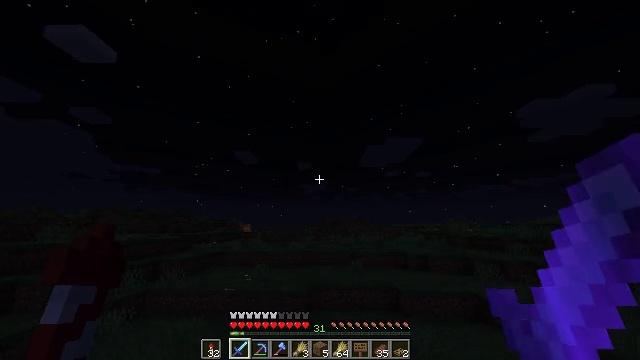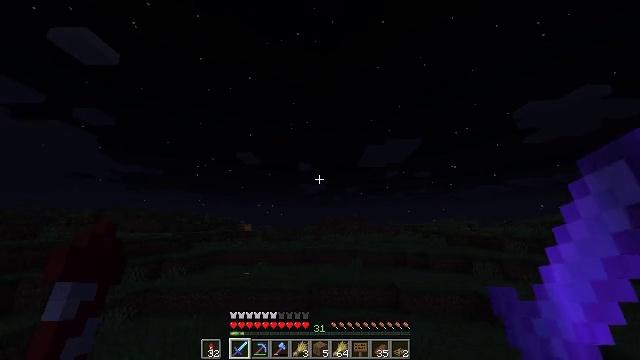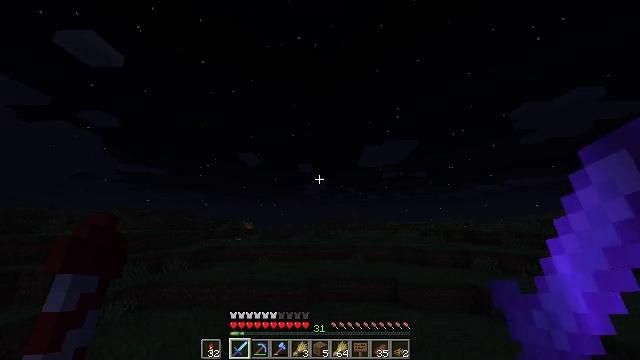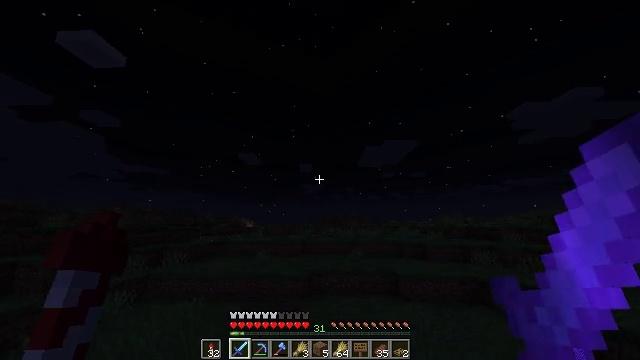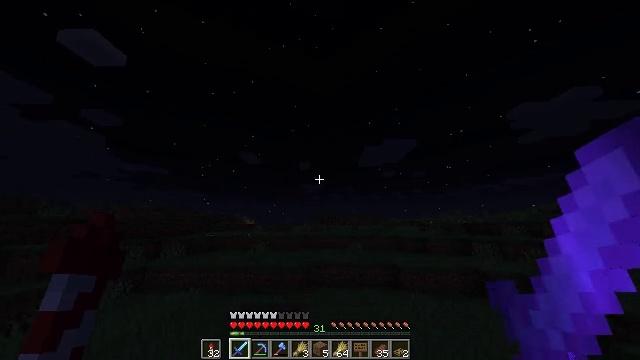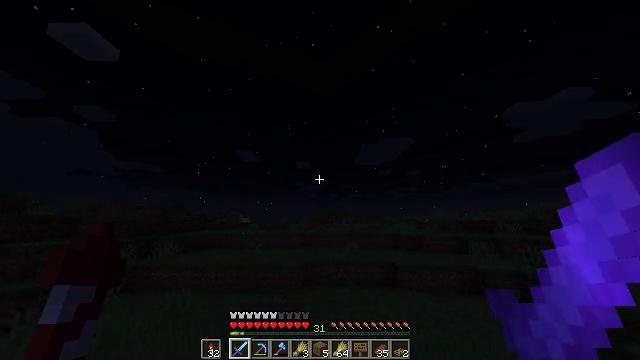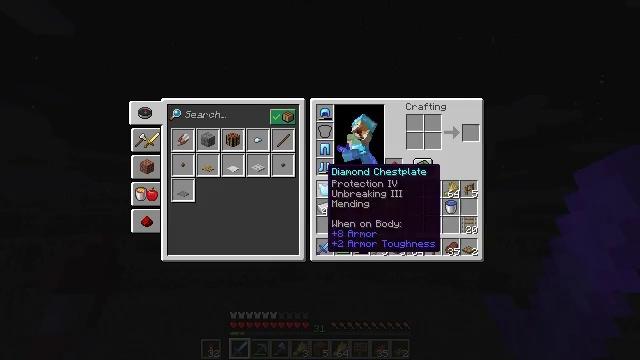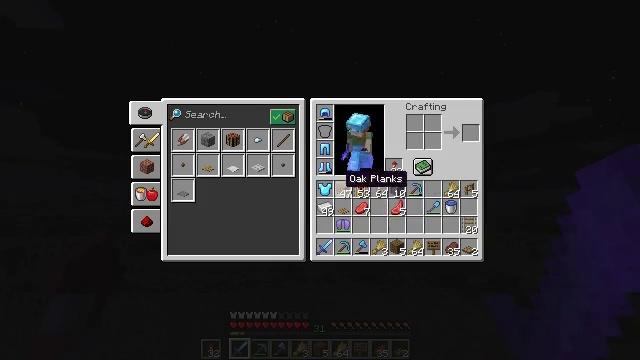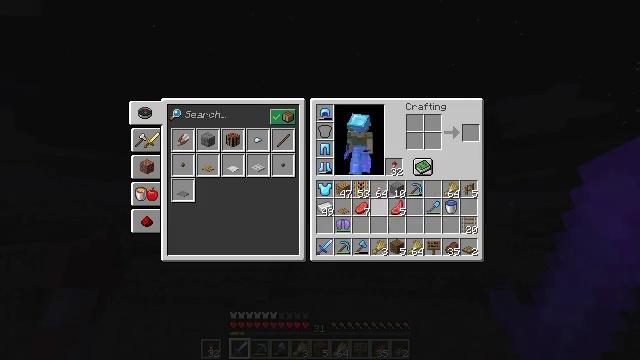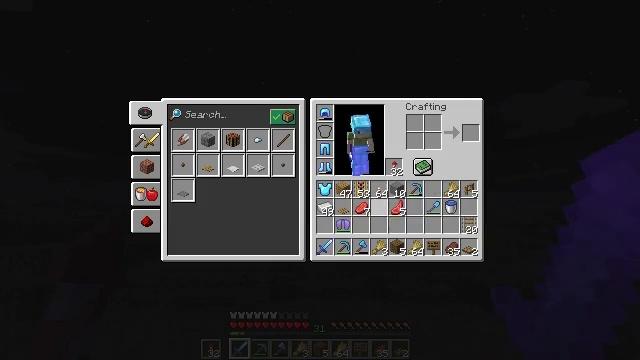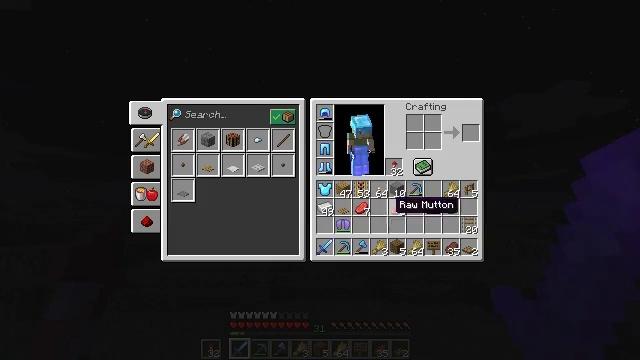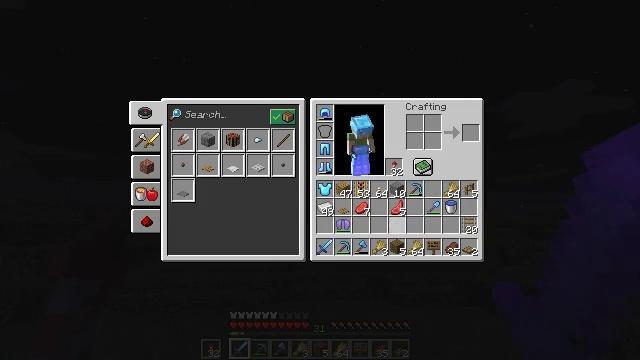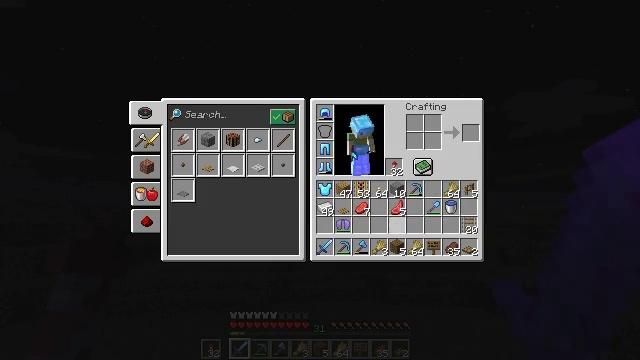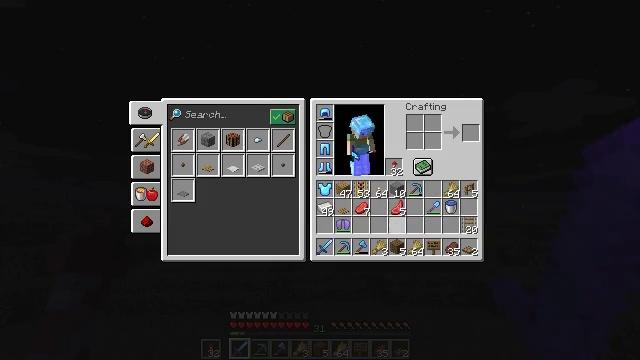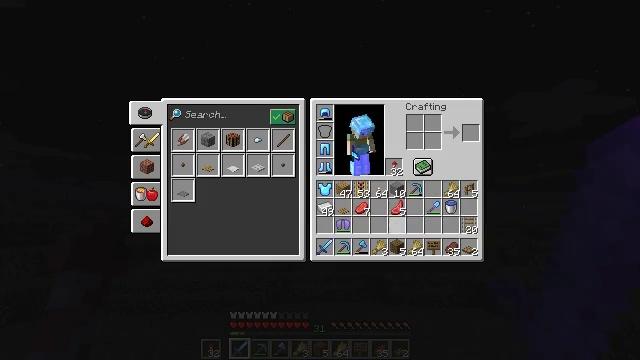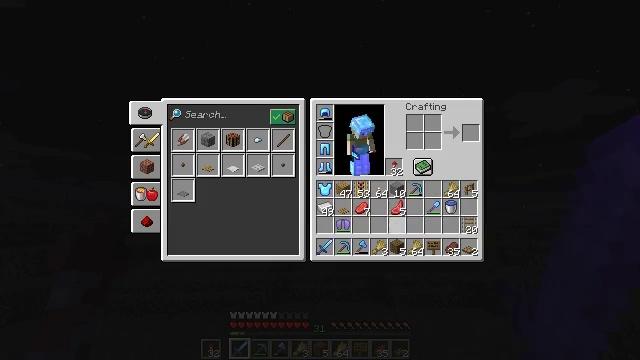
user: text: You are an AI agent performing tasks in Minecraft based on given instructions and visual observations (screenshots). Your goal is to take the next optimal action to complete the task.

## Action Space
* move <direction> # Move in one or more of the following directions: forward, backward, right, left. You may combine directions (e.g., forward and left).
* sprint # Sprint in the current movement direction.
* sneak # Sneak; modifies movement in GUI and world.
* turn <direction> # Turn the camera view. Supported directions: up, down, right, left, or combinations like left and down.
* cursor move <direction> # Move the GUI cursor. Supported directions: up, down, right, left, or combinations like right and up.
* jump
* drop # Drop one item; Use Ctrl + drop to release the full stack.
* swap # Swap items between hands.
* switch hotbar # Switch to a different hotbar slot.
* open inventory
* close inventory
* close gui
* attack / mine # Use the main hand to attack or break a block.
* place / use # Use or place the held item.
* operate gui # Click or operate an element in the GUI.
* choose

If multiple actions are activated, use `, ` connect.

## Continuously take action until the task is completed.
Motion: motion action
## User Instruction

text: Pick up the red bed for relocation.
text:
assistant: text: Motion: move forward, sprint
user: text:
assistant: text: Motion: move forward, sprint
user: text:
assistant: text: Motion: move forward, sprint
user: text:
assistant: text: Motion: move forward, sprint
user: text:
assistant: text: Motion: move forward, sprint
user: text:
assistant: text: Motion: move forward, sprint, turn right and down, open inventory
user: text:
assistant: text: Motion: move forward, sprint, cursor move right and down, open inventory
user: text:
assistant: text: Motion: move forward, cursor move right and down, open inventory
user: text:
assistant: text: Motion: cursor move right
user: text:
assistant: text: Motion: cursor move right and down
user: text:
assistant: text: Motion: no_op
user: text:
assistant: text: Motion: cursor move right and down
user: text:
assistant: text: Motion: no_op
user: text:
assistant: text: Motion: sneak
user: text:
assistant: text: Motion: sneak
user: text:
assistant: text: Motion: sneak
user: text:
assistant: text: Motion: sneak
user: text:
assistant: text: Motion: sneak, cursor move down
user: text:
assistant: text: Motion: sneak
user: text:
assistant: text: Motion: sneak
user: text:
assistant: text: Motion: sneak
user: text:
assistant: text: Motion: sneak, cursor move left
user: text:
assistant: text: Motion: sneak, cursor move left and up
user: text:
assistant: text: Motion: sneak
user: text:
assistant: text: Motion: sneak
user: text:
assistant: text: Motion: sneak
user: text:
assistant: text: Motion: sneak, operate gui
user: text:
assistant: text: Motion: sneak, operate gui
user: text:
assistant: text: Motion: no_op
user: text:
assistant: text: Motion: no_op